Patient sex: M
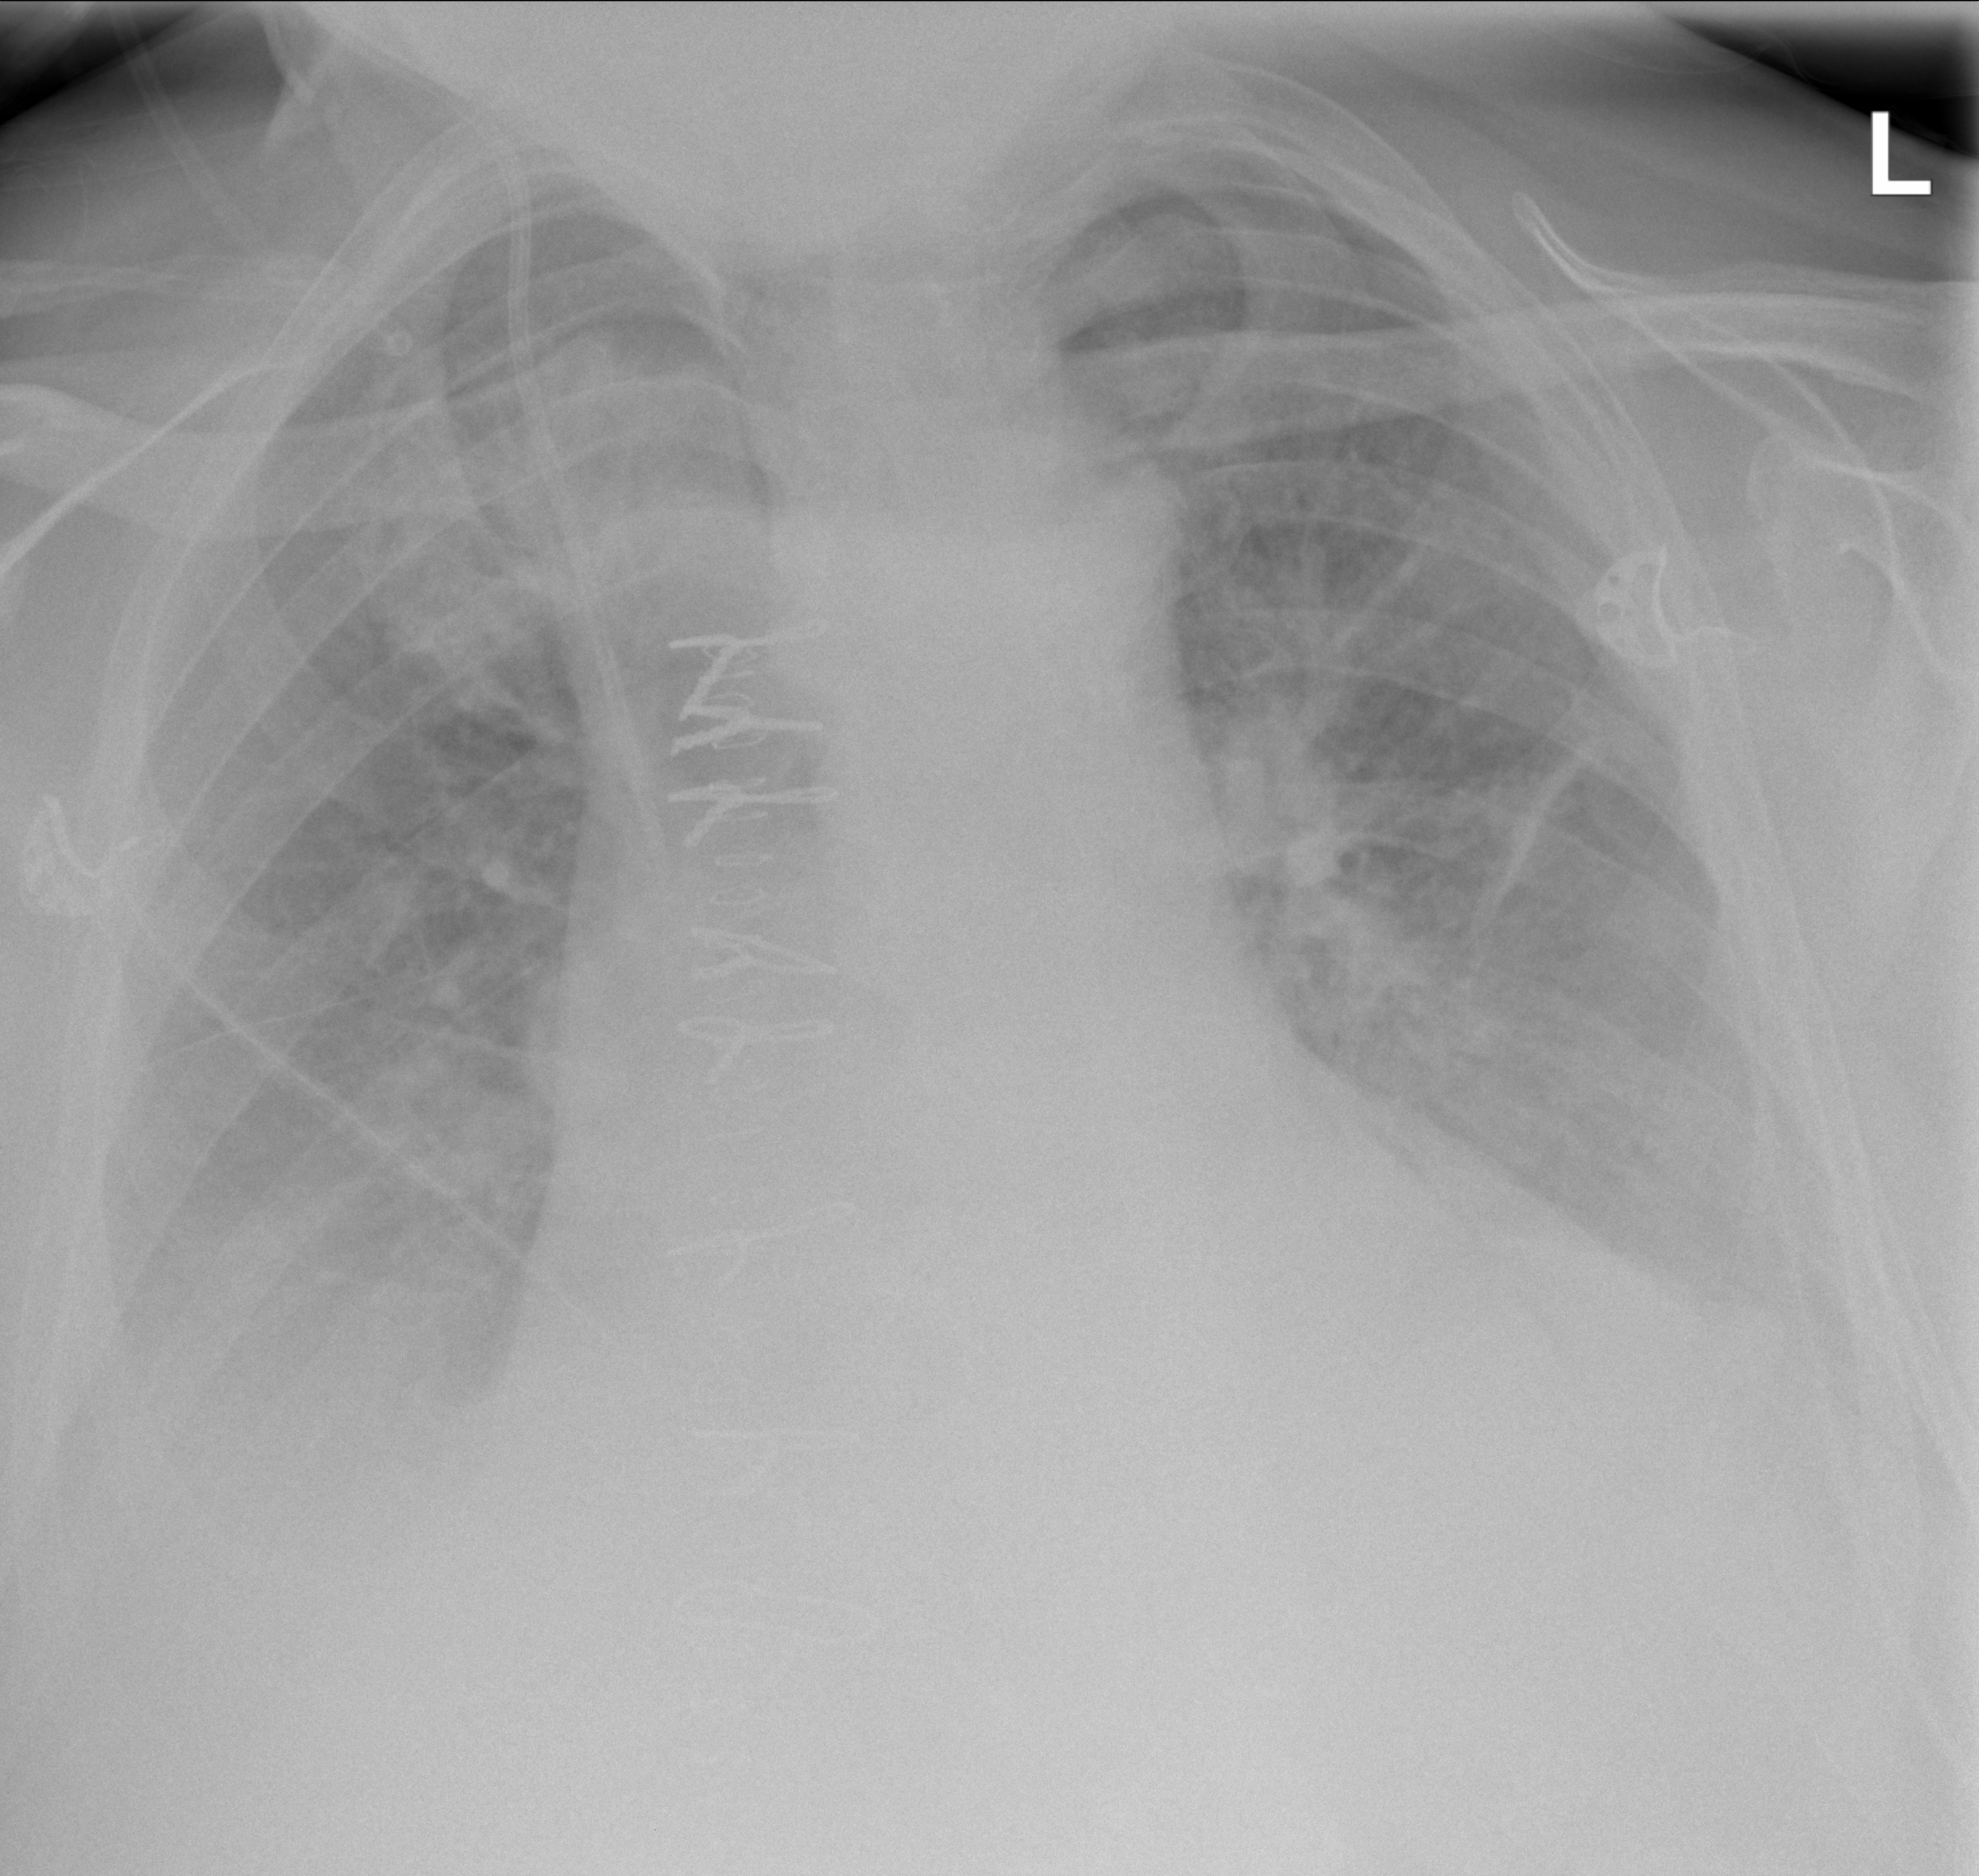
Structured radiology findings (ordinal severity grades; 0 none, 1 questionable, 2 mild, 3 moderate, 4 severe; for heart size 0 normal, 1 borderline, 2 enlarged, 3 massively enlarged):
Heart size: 2
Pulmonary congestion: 3
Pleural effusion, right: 2
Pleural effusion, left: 2
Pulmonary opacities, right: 1
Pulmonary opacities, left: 1
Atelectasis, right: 2
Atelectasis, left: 2